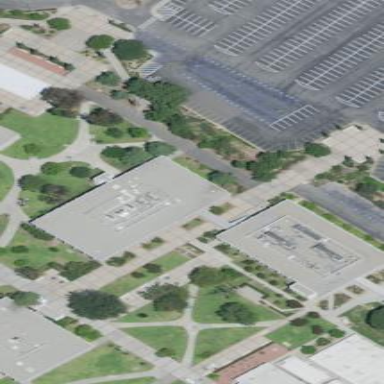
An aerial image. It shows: College building.